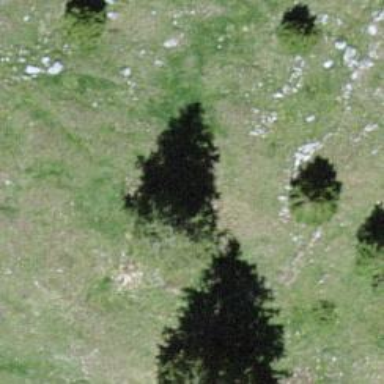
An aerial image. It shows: Needle-leaved tree in nature.